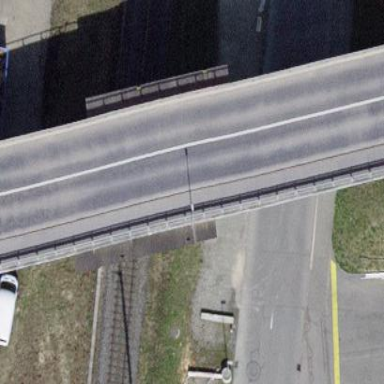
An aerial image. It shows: Man-made bridge.